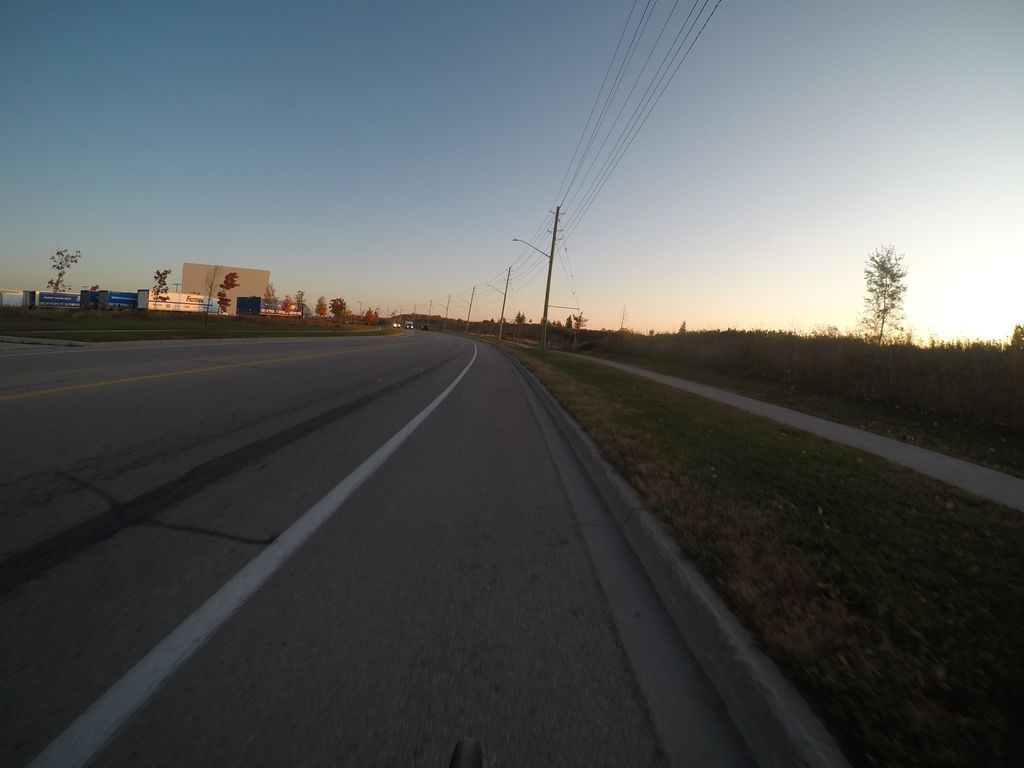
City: kitchener-waterloo